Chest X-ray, PA view. Patient: 56 years old, sex M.
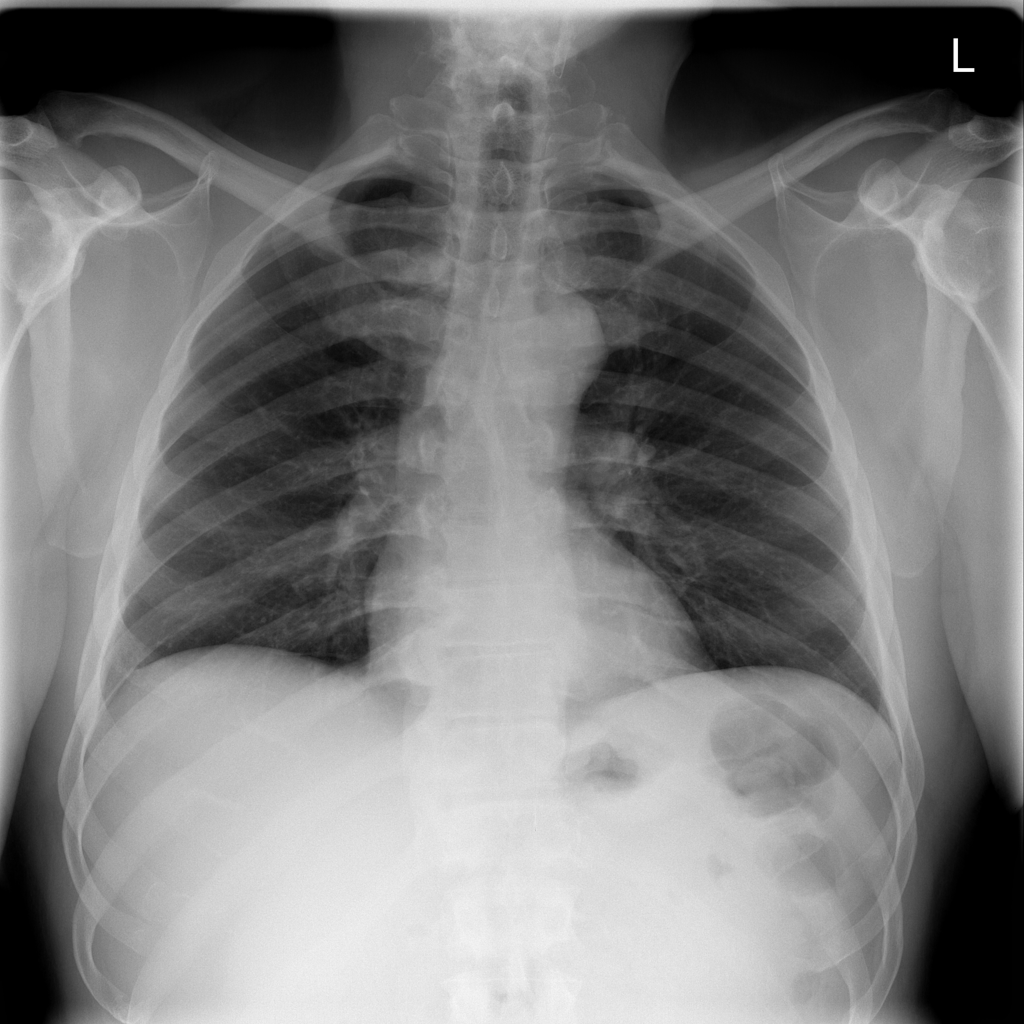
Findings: No Finding